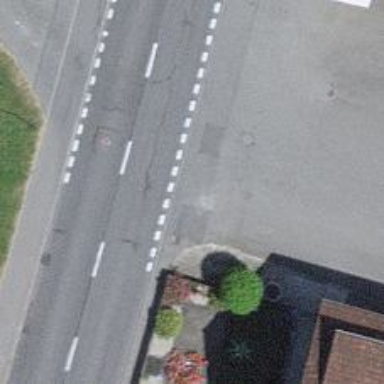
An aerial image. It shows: Unmarked crossing on the road.